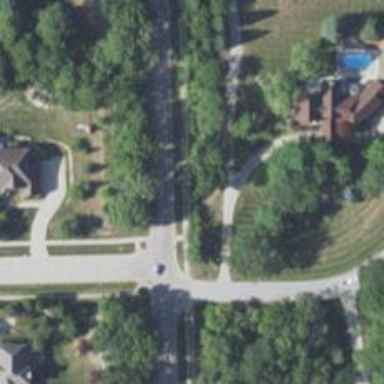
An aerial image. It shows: Unmarked crossing on the road.